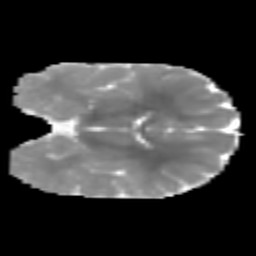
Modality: MD
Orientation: coronal
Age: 6
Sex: male
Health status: healthy